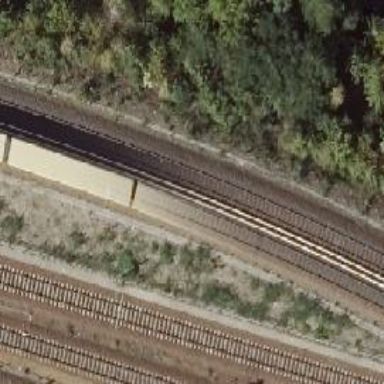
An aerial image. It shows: Light rail electrified railway.